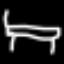
Label: bed